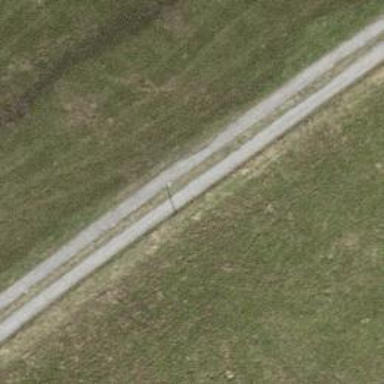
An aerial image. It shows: Unclassified road with ground surface graded as grade2.